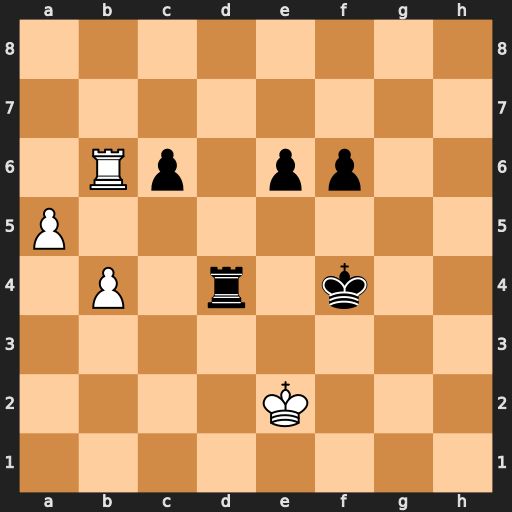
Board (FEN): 8/8/1Rp1pp2/P7/1P1r1k2/8/4K3/8
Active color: w
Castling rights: -
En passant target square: -
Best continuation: a6 Rd8 Rxc6